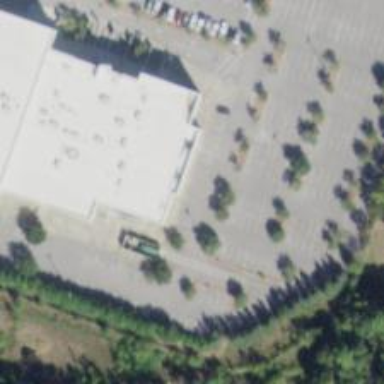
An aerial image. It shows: Parking space is available.